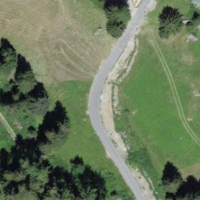
EUNIS habitat code: 26
Species observed at this site:
Pieris rapae
Macroglossum stellatarum